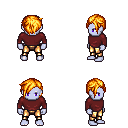
a pixel art fantasy rpg character, male body template, dark elf, purple skin, maroon long-sleeve shirt, gold greaves, light blonde pixie cut hairstyle, four views (front, back, left, right), 2x2 character sprite sheet, small pixel art, hard edges, no anti-aliasing